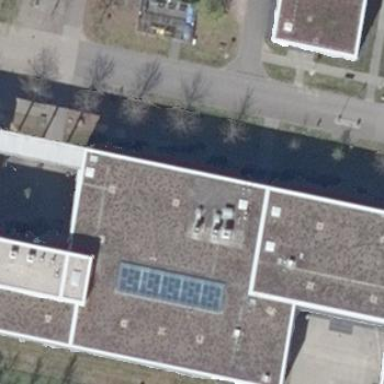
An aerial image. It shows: Flat-roofed university building.